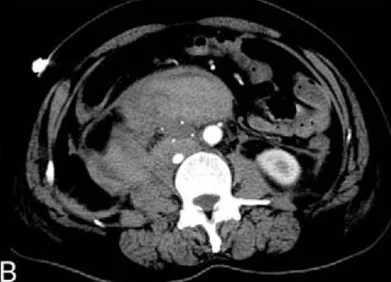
(A and B) The enhanced abdominal CT demonstrated huge retroperitoneal hematoma anterior to the abdominal aorta and adjacent to the filter within the lumen of IVC.
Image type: radiology (ct)